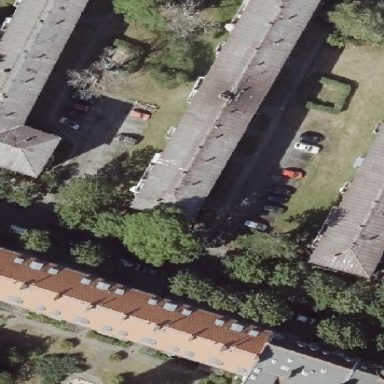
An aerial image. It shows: Apartment building with hipped roof.